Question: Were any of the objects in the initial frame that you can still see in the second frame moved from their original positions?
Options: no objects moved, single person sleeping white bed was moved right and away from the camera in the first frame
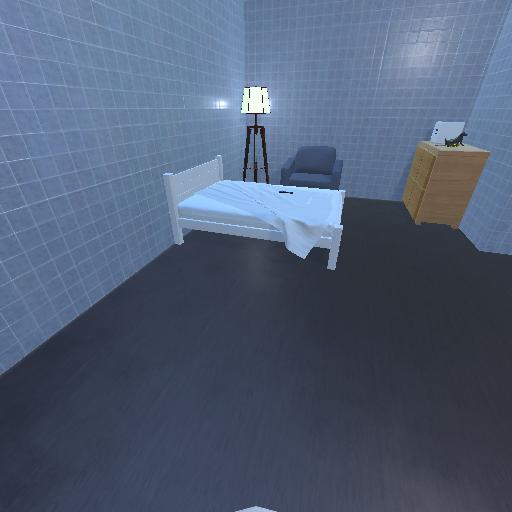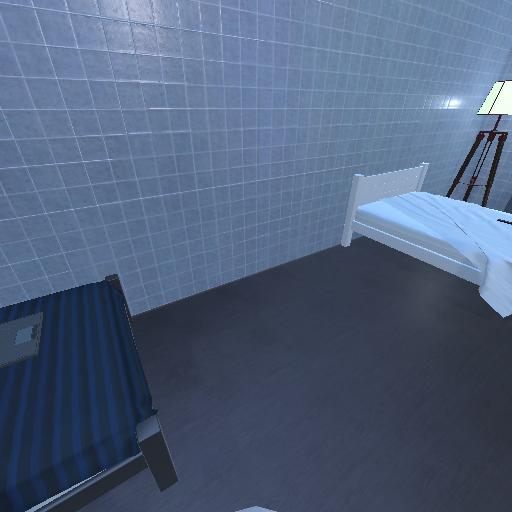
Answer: no objects moved